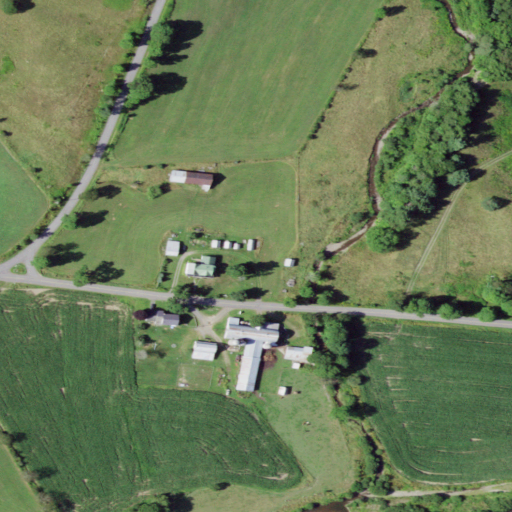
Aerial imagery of valley in New York named Center Valley containing pasture, open development, mixed forest, low intensity development, and medium intensity development